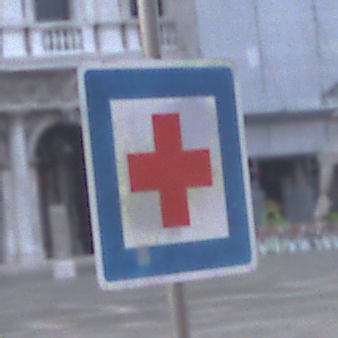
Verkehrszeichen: ErsteHilfe
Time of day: SunriseSunset
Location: Outdoor (Urban)
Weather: PartlyCloudy
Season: NotSpecified
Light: Natural